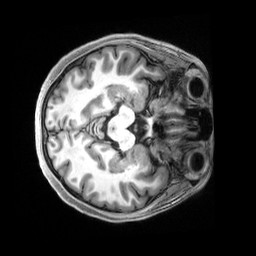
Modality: T1w
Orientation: axial
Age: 19
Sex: female
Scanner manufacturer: siemens
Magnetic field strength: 3 T
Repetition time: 2.5 s
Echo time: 0.00222 s